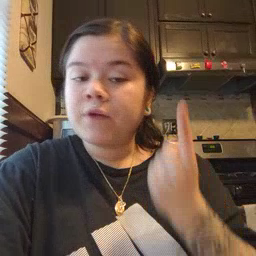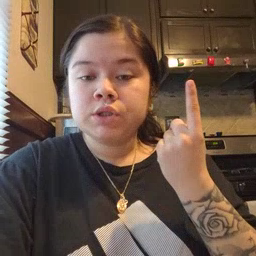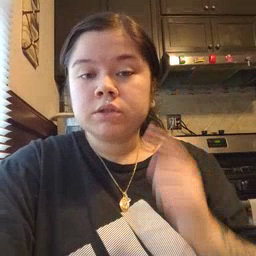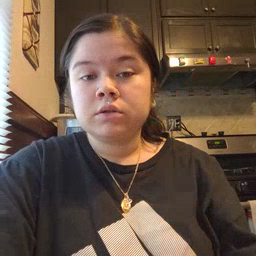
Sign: first